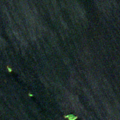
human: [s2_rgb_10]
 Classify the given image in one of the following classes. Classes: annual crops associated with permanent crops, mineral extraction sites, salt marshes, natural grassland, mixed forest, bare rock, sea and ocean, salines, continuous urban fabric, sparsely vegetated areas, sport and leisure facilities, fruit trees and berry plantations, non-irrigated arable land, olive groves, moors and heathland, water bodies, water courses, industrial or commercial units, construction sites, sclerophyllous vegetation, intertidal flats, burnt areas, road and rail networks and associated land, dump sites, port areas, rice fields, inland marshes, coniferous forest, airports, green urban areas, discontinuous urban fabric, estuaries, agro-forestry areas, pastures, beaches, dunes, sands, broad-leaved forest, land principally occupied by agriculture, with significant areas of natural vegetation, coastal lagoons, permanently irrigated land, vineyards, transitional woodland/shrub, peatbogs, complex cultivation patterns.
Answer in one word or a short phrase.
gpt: water bodies